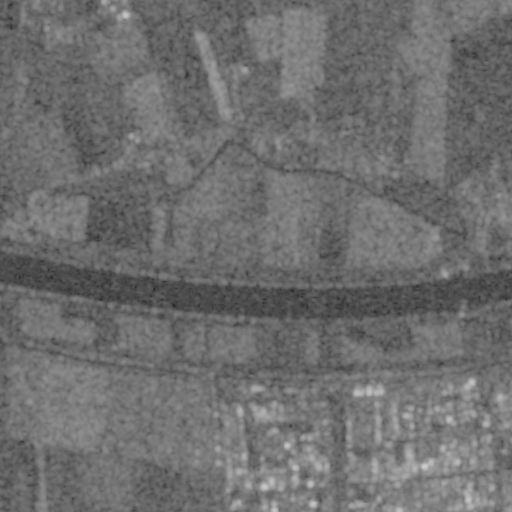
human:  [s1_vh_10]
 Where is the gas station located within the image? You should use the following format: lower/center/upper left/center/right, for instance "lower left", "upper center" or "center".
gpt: The gas station is located in the lower center of the image.
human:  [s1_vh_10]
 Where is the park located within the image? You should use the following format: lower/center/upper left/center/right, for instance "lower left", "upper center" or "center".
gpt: The park is located in the center right of the image.
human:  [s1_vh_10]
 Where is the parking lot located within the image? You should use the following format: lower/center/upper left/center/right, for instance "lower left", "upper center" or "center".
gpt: The parking lot is located in the center right of the image.
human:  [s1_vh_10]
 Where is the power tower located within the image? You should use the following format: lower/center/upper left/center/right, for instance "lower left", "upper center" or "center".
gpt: The power tower is located in the lower of the image.
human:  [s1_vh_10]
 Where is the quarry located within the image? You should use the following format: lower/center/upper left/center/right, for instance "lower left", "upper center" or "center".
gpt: There is no quarry in the image.

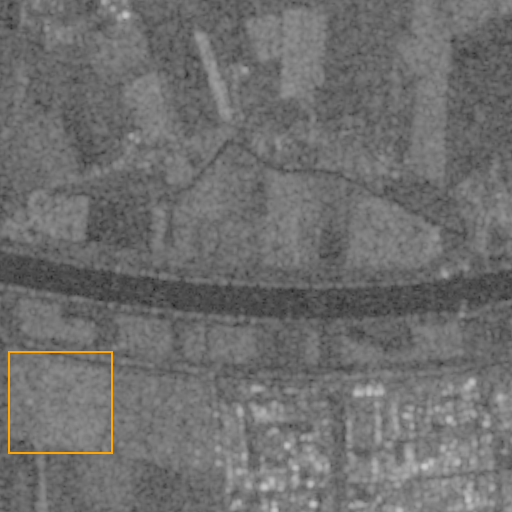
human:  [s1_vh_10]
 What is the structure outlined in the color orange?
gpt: The structure outlined in orange is a crop field.
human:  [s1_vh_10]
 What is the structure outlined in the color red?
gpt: There is no red outline.